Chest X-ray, PA view. Patient: 64 years old, sex M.
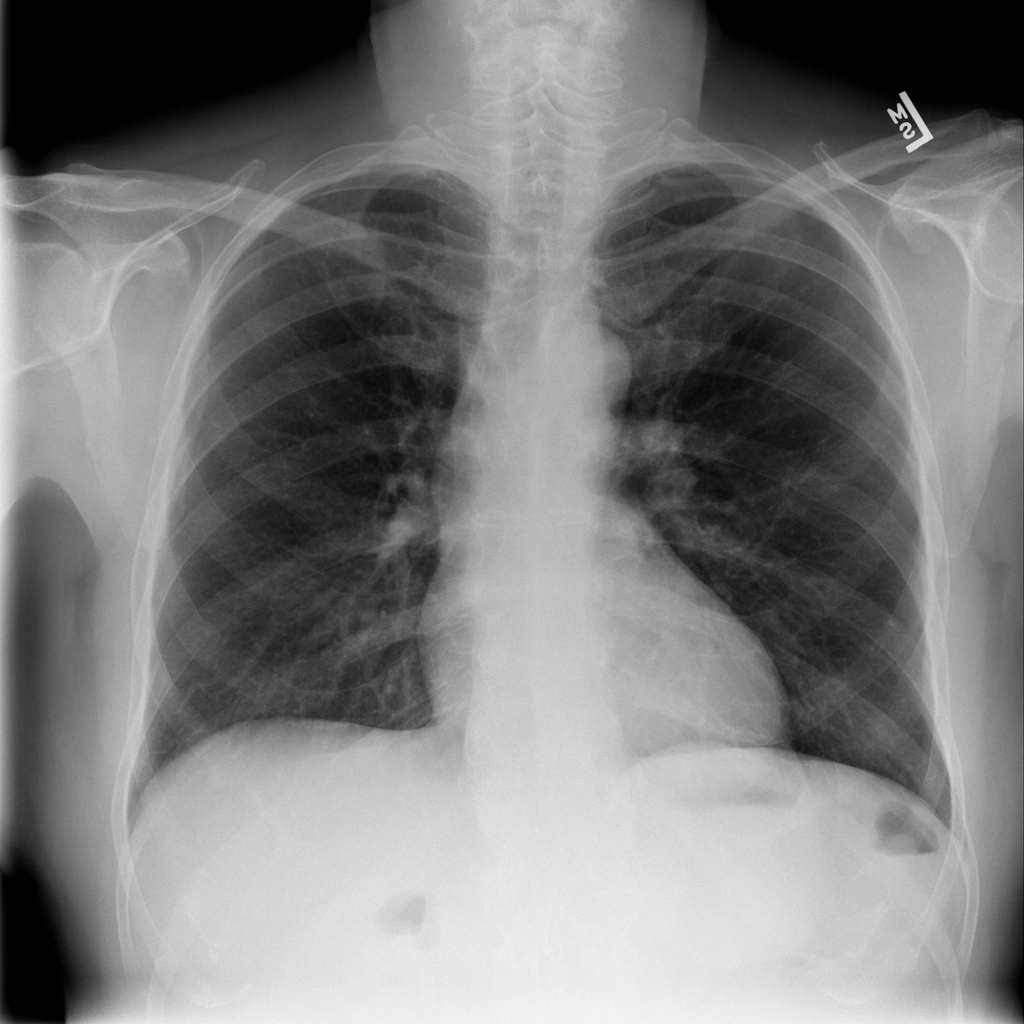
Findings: Emphysema, Infiltration